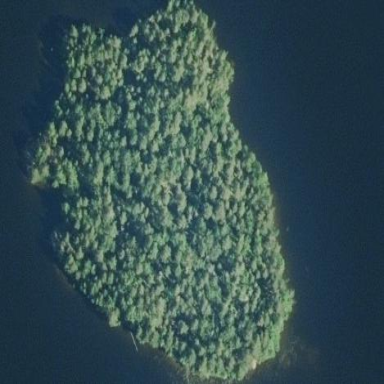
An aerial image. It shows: Image showing island.